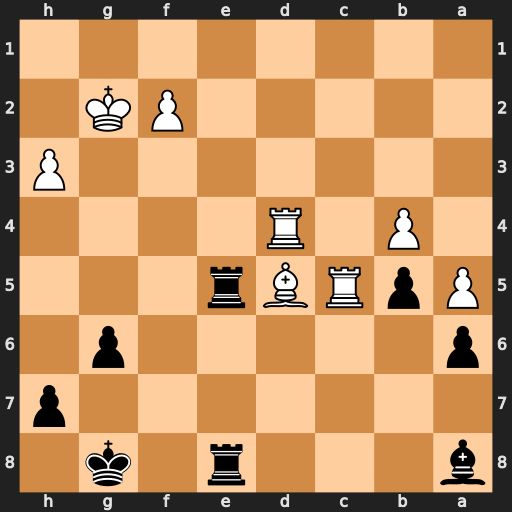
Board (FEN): b3r1k1/7p/p5p1/PpRBr3/1P1R4/7P/5PK1/8
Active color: b
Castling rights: -
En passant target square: -
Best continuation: Rxd5 Rdxd5 Rd8 Kg3 Bxd5